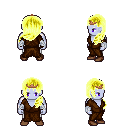
a pixel art fantasy rpg character, male body template, dark elf, purple skin, brown robe, white pants, gold left-swept hairstyle, bronze tiara, white cloth bandages, brown shoes, four views (front, back, left, right), 2x2 character sprite sheet, small pixel art, hard edges, no anti-aliasing